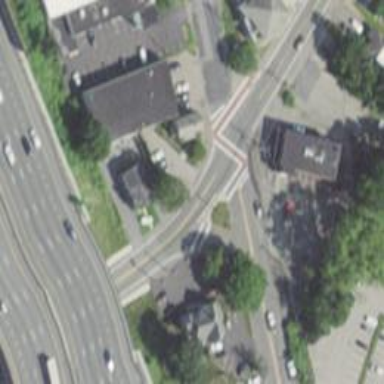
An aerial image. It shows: Marked crossing on the road.